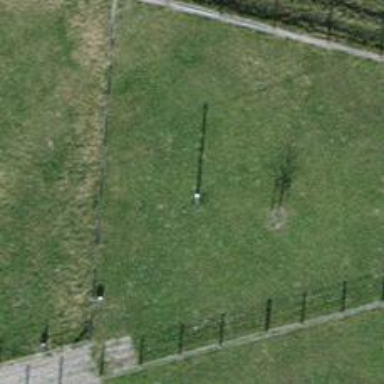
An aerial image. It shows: Straight power pole with straightforward line management.